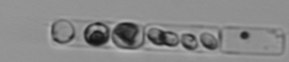
Label: Guinardia_delicatula_TAG_internal_parasite